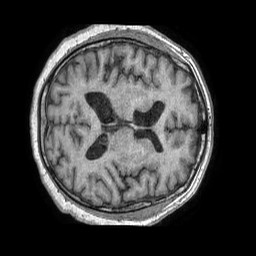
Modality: T1w
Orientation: axial
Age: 64
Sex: male
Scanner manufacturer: philips
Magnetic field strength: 1.5 T
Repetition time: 0.007785 s
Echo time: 0.003618 s